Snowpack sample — Snodgrass Mountain, Crested Butte, Colorado (2/4/25, 12:06 PM MST)
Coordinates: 38.923, -106.968
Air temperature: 35 °F
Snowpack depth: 80 cm
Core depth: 80 cm
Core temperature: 32 °F
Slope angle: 14°, slope face: 78°
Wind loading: low
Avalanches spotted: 0
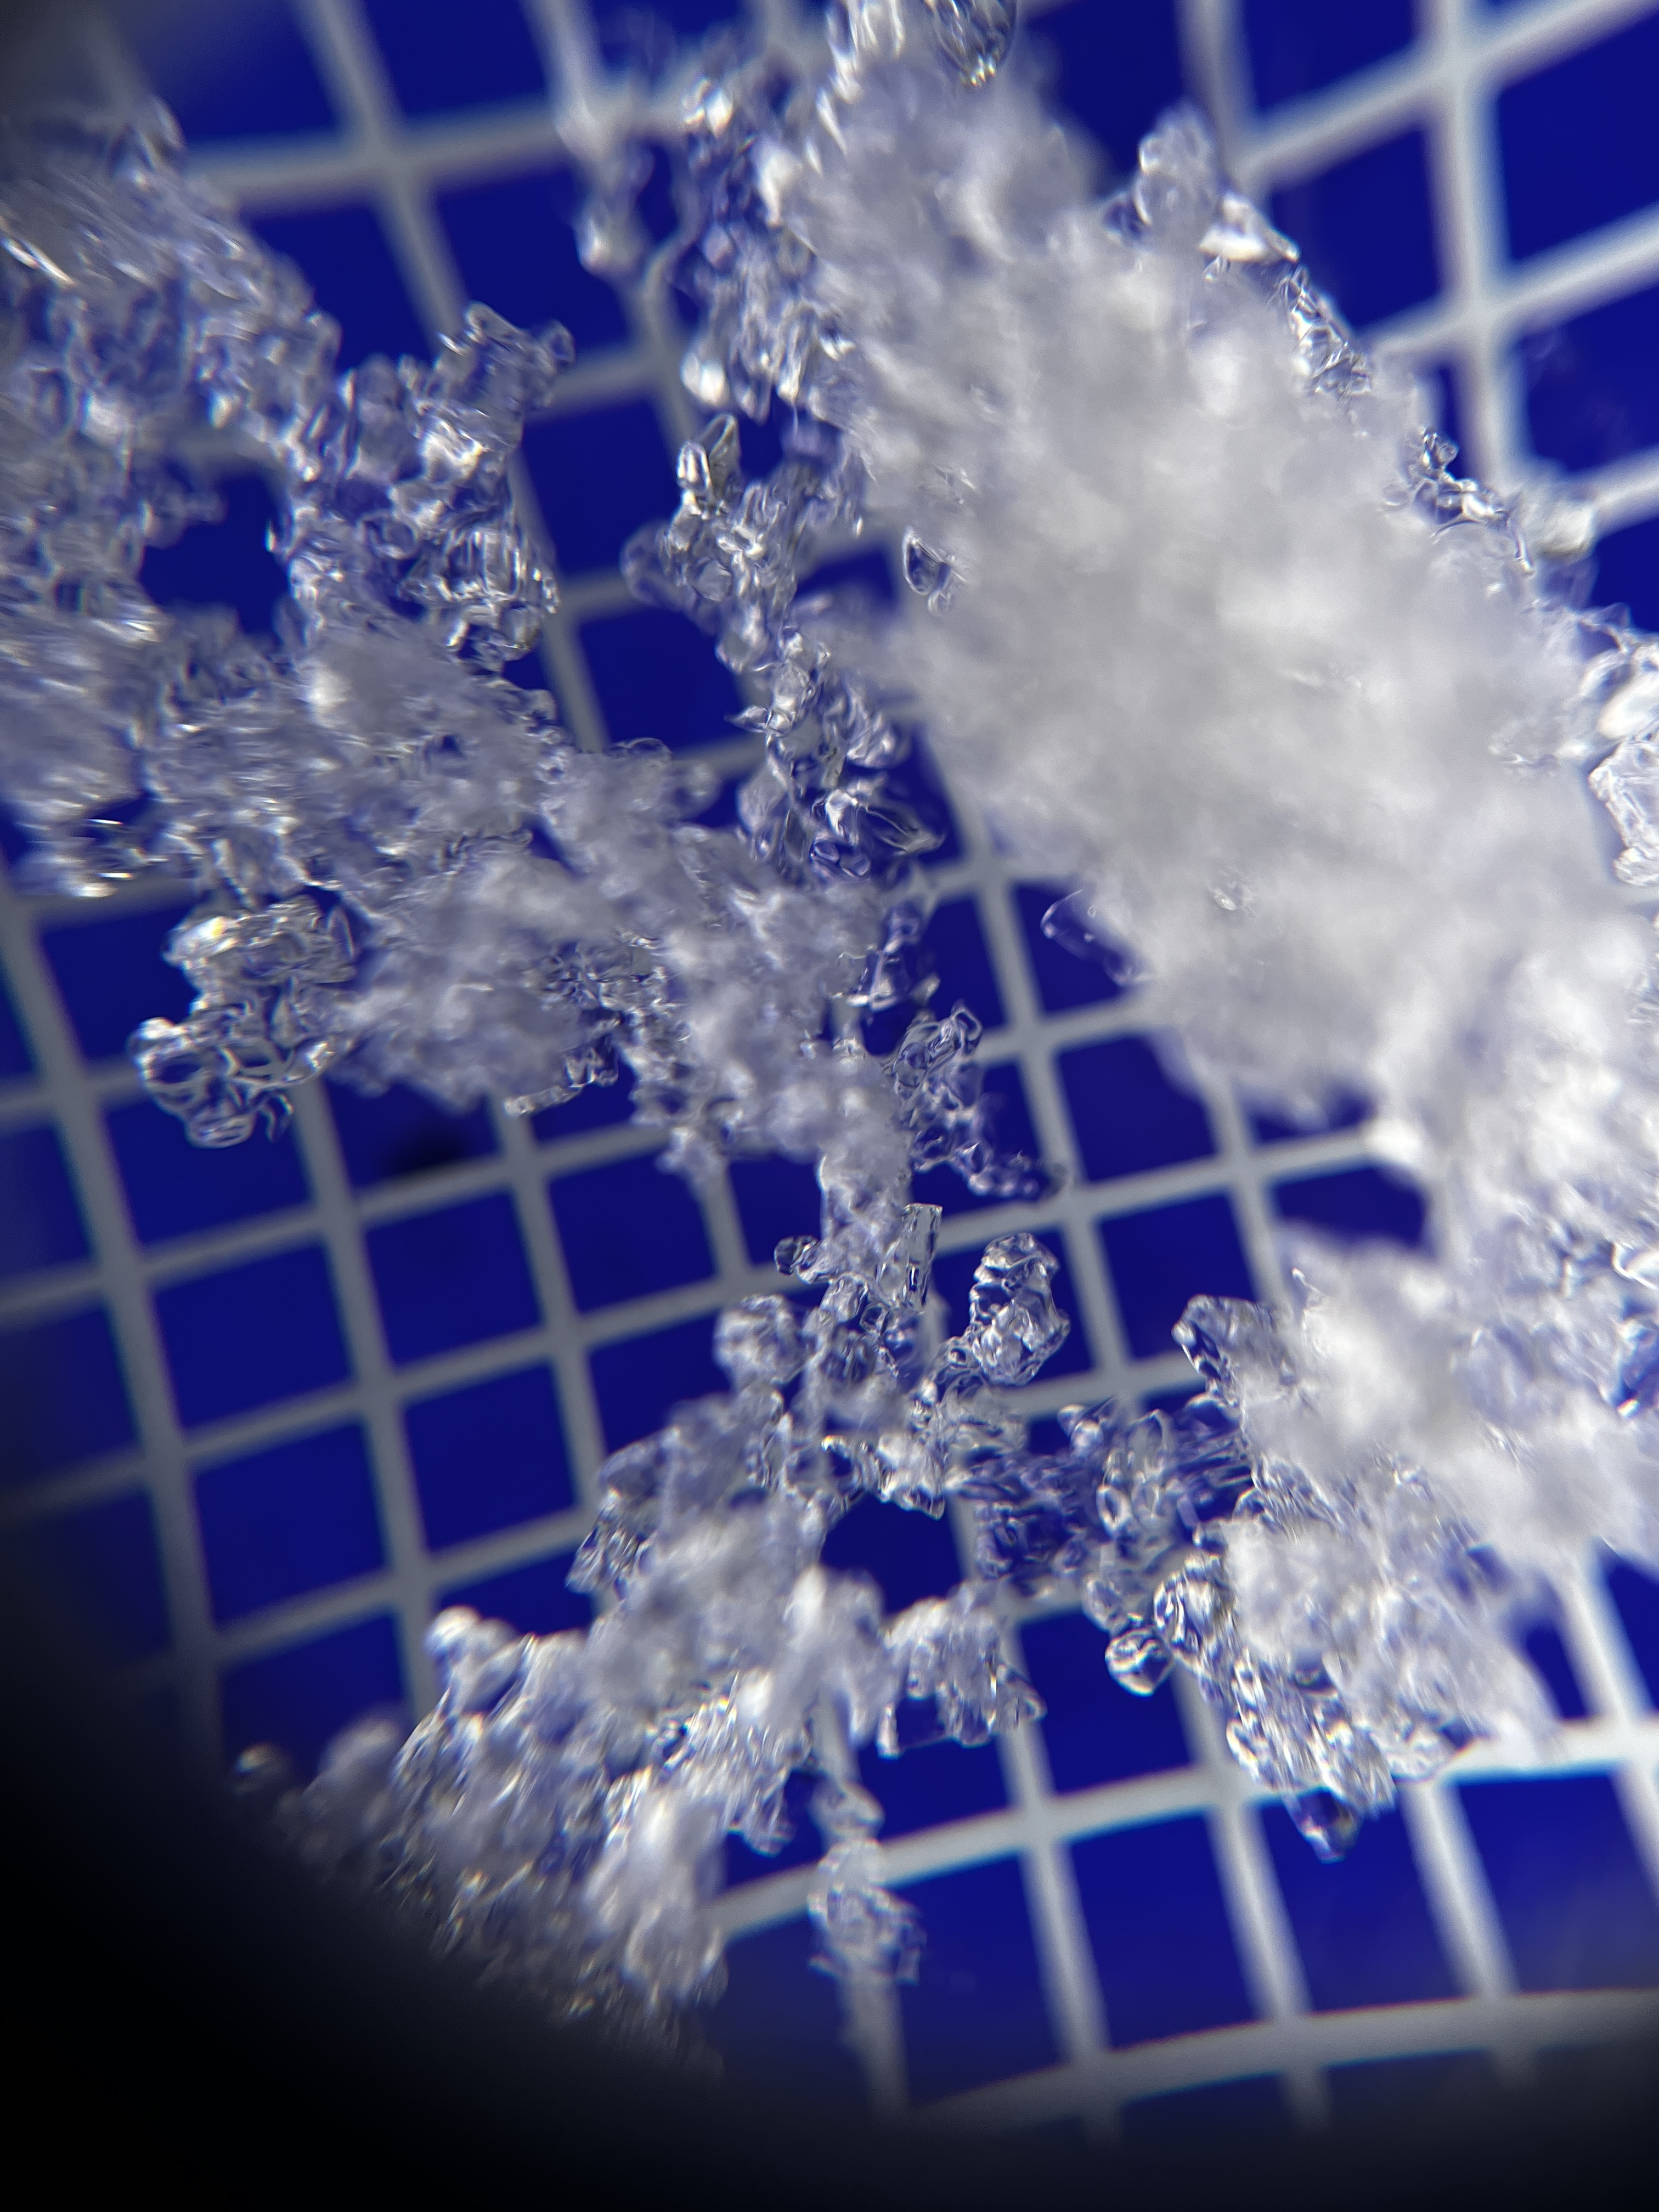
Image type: magnified_profile
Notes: No avalanches nearby, unusually warm weather for the last month reported by residents, Collected 25 yards from treeline